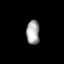
Tissue: lung
Cell type: Epithelial cells
Senescence score: 0.2398
Nuclear area (px): 315
Mean DAPI intensity: 164.219